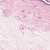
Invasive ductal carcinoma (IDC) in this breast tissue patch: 0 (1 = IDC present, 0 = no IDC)